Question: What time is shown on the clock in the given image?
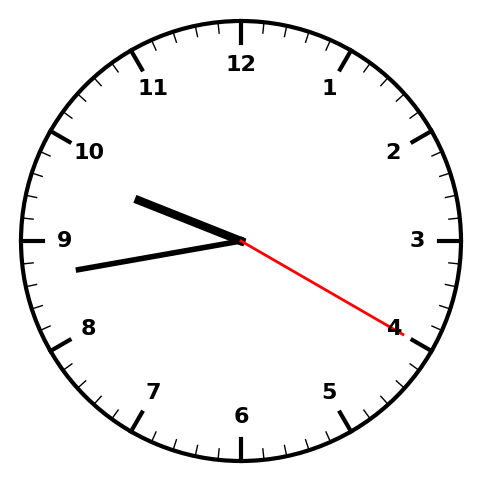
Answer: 09:43:20